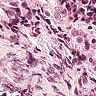
Metastatic tissue present: no